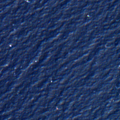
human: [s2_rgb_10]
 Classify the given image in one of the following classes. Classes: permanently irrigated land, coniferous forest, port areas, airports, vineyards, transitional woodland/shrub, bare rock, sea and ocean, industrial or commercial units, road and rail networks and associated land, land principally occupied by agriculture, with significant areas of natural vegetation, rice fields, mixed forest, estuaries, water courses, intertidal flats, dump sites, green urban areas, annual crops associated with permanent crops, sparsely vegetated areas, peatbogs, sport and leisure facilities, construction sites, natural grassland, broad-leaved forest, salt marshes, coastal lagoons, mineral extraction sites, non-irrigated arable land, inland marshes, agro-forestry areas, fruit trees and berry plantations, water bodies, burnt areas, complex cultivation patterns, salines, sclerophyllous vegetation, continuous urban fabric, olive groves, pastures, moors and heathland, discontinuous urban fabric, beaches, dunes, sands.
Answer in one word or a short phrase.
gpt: sea and ocean